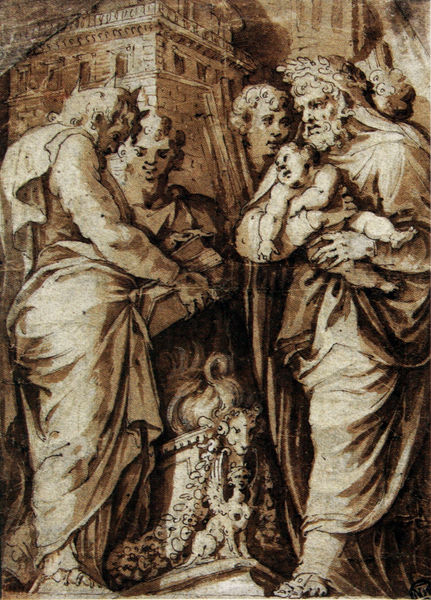
Titel: Mann mit einem Kind auf dem Arm
Künstler: Tibaldi Pellegrino
Standort: Paris
Institution: Musée du Louvre, Cabinet des dessins
Schlagwörter: flügel, gruppe, mann, nackt, rubens, schatten, umhang, weiß, aquarell, menschen, stadt, braun, fenster, frau, haar, hintergrund, kreide, licht, männer, pastell, schwarz, skizze, säule, zeichnung, gebäude, haus, alt, bart, architektur, arm, arme, augen, barock, bibel, falten, halten, sockel, stein, steine, tragen, gelehrte, hände, vorhang, häuser, brüstung, gewand, haare, gewänder, kind, krone, locken, turm, skulptur, beine, relief, füße, bücher, italien, perspektive, mauer, grafik, graphik, baby, grisaille, sepia, figuren, podest, barfuss, tusche, lamm, antike, buch, burg, palast, festung, mauerwerk, druck, radierung, entwurf, kranz, lorbeer, lorbeerkranz, mythologie, tinte, altar, rom, girlanden, mauern, zeus, toga, mythos, satyre, ballustrade, löwe, opfer, ähren, taufe, tunika, lavierung, römisch, athen, sphinx, geburt, säugling, architektir, abraham, tiepolo, schafskopf, altertum, propheten, beschneidung, tausch, unterischt, zeichunng, kkrone, kind#